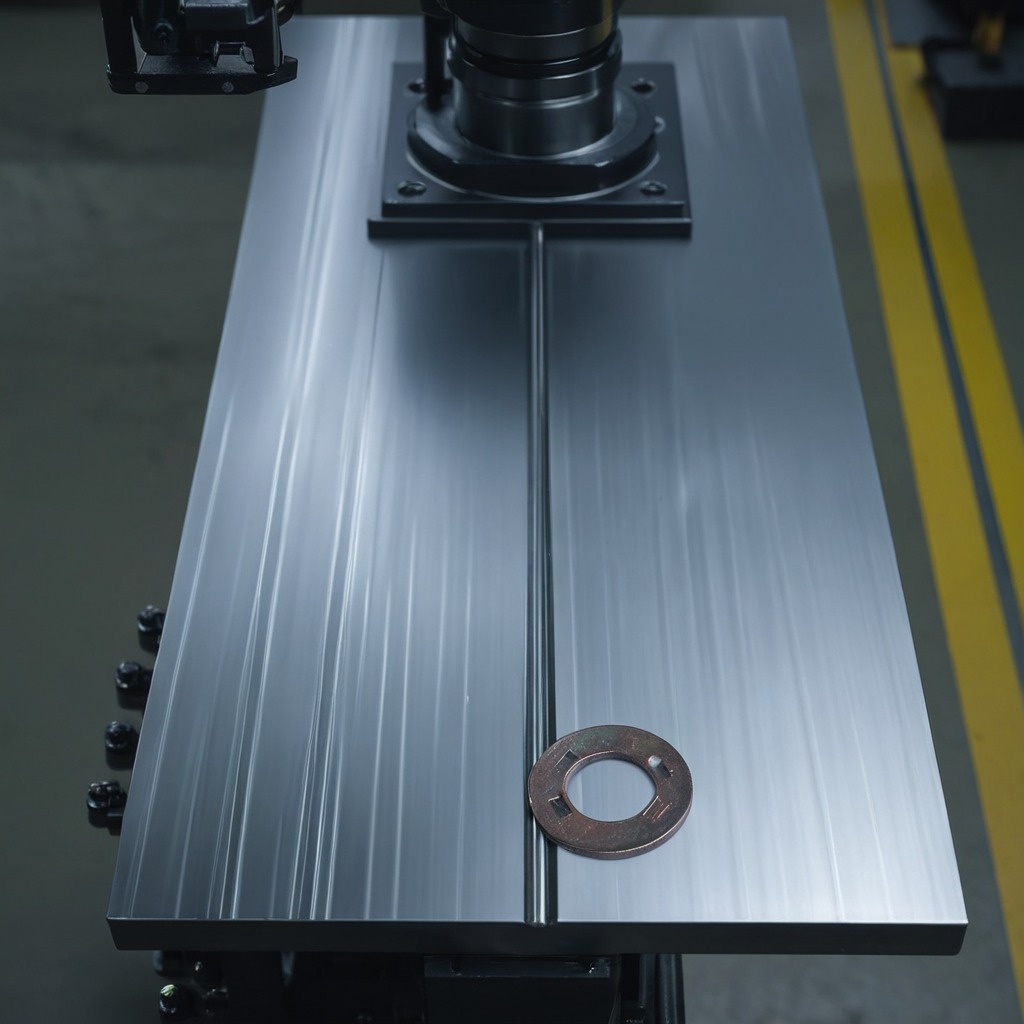
A flat metal washer is lying on a metal table in a machine shop under fluorescent lights.